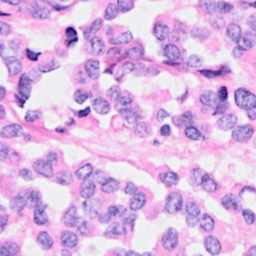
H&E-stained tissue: Breast